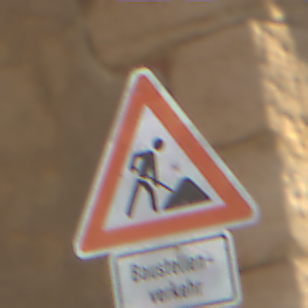
Verkehrszeichen: Arbeitsstelle
Zusatzzeichen unten: HinweiseAufGefahrenDurchVerbaleAngabe6
Umgebung: Outdoor, Urban
Tageszeit: Midday
Wetter: Clear
Licht: Natural
Jahreszeit: NotSpecified
Kontrast: HighContrast